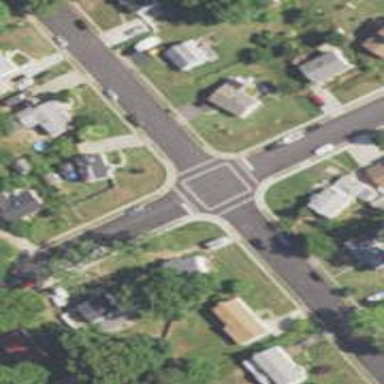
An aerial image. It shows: Stop road.